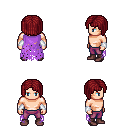
a pixel art fantasy rpg character, male body template, human, light skin, maroon tattered cape, magenta pants, brunette pageboy hairstyle, white cloth bracers, maroon shoes, four views (front, back, left, right), 2x2 character sprite sheet, small pixel art, hard edges, no anti-aliasing